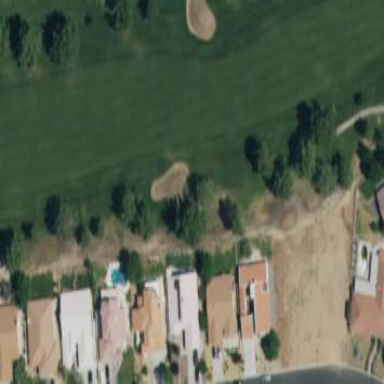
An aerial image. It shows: Rough grassy area used for golf.